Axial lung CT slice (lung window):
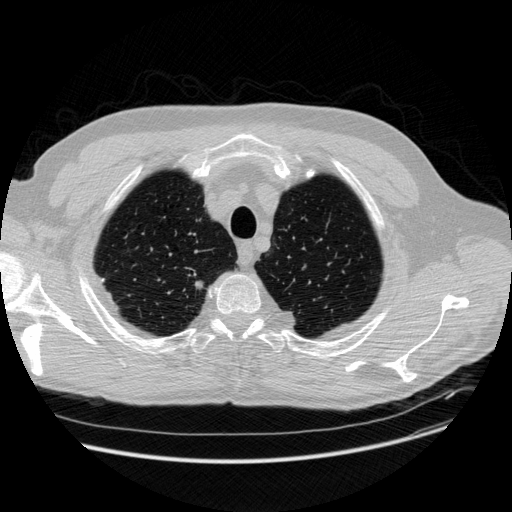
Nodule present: yes
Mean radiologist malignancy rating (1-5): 4.5